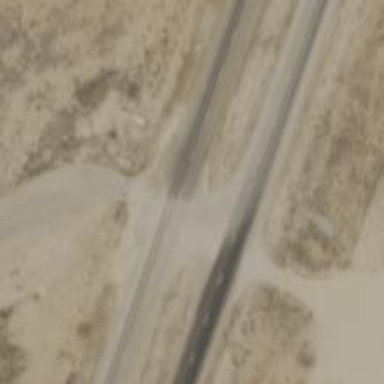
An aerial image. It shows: Trunk link highway.